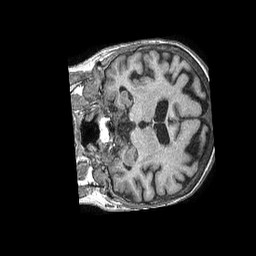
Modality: T1w
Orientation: coronal
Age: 83
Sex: female
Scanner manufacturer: philips
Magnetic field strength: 1.5 T
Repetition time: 0.007653 s
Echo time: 0.003484 s